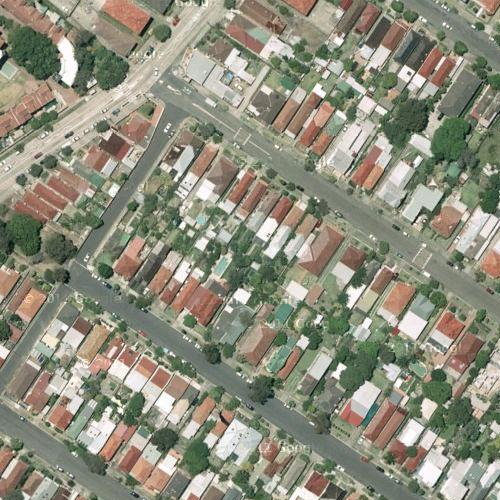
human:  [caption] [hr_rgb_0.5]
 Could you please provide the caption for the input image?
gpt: A residential area with many houses arranged neatly and devided by some roads .

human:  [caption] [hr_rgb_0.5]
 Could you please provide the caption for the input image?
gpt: There are lots of houses densely arranged in the residential area .

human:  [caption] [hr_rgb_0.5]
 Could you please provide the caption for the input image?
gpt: A town with many houses densely arranged and devided by some roads .

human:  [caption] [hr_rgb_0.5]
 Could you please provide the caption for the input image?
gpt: This is a residential area with houses arranged neatly and devided by some roads .

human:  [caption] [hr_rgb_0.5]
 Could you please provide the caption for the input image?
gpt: A residential area with houses arranged neatly .